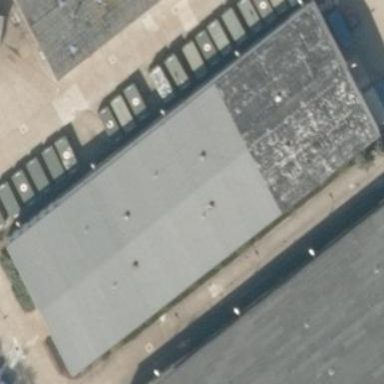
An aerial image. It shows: Industrial building.